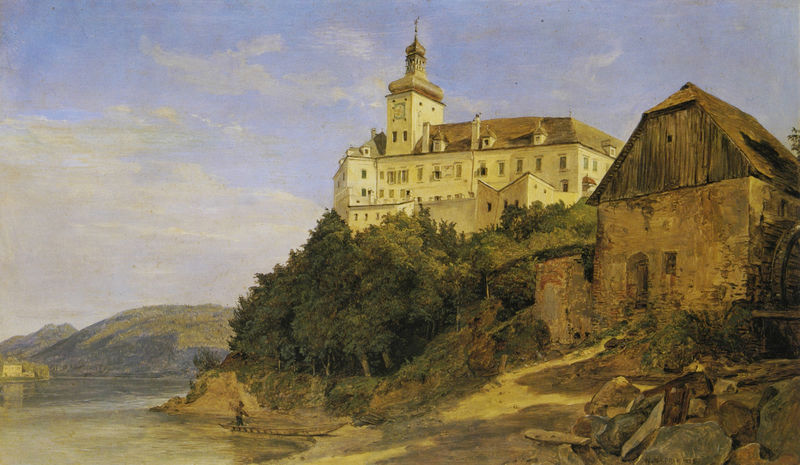
Titel: "Das Schloss Persenbeug"
Künstler: Ferdinand Georg Waldmüller
Standort: Österreich
Institution: Privatbesitz
Schlagwörter: baum, berg, blau, blätter, felsen, gemälde, himmel, laub, mann, schatten, wasser, wolken, bäume, fluss, grün, landschaft, ocker, sand, see, ufer, braun, fenster, holz, laterne, licht, weiss, dach, gebäude, haus, rot, schloss, weg, wolke, malerei, architektur, barock, mensch, stein, steine, öl, bach, hügel, mühle, natur, büsche, hütte, kirche, sonne, gold, kind, wald, anhöhe, boot, kahn, kamine, schornstein, schuppen, turm, turmspitze, schiff, strand, wellen, ansicht, biegung, fassade, fischer, schiffer, abhang, berge, fels, gebirge, hang, dächer, mauer, tag, bauernhof, rad, strom, steg, uhr, tiefe, junge, wände, burg, scheune, kloster, zwiebelturm, dachfenster, festung, gauben, lauf, aussenansicht, kurve, gut, mauern, uferböschung, gehöft, gaube, gesträuch, abtei, durchbruch, netz, wals, angler, einsiedeln, flussbiegung, kirchturmuhr, maulbronn, mühlrad, turmuhr, ufr, wasserhühle, wasserrad, holzdach, flussufer, forst, wassermühle, zwiebelhaube, himmel burg scheune, architekturporträt